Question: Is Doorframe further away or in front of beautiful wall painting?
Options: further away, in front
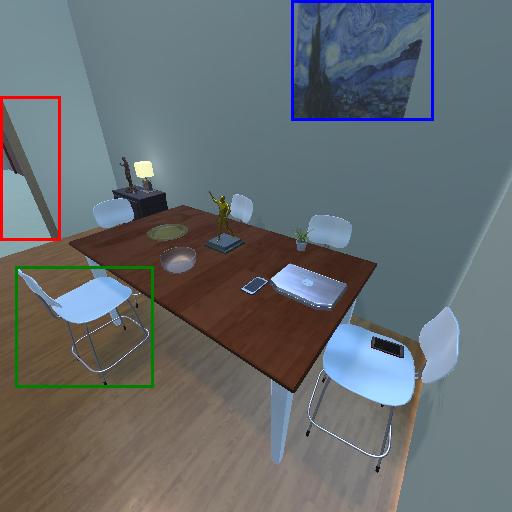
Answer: further away